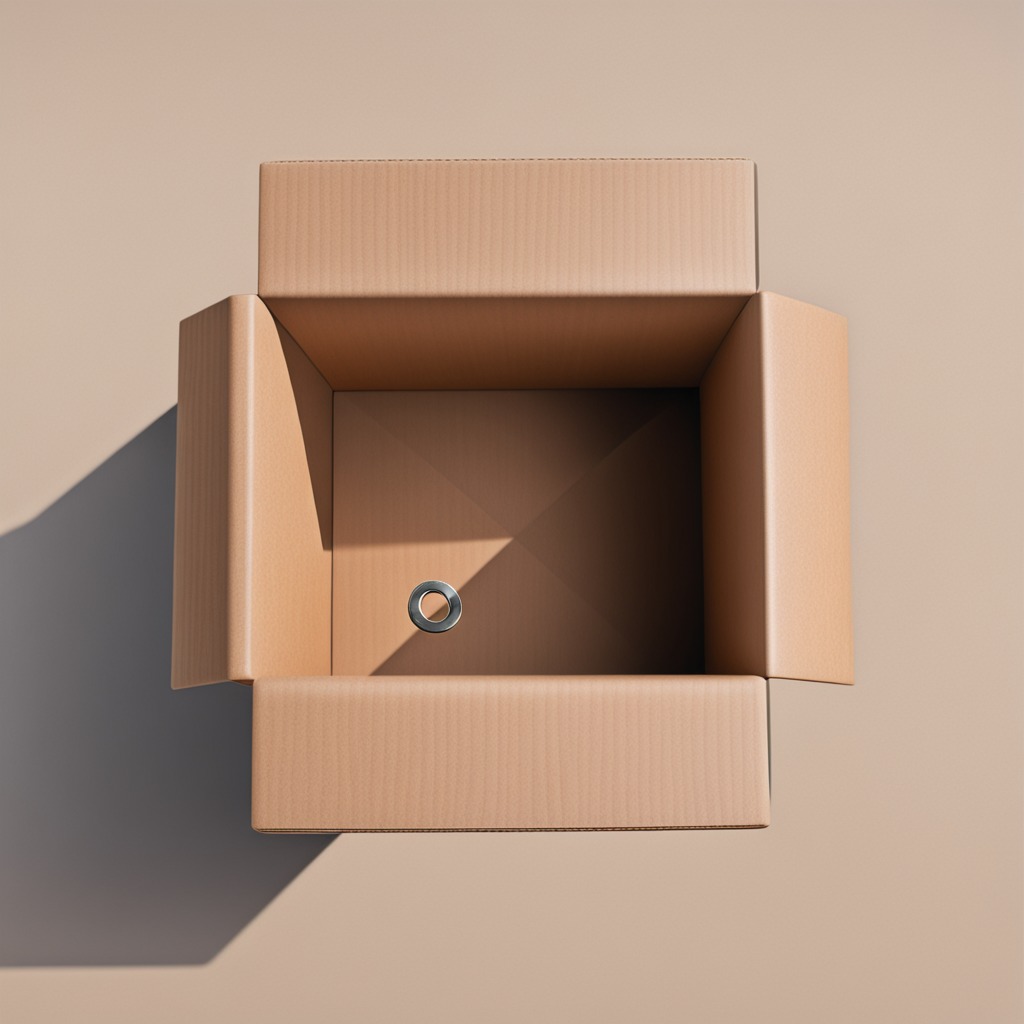
A flat metal washer is lying on the cardboard box surface.